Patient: sex M, age 57
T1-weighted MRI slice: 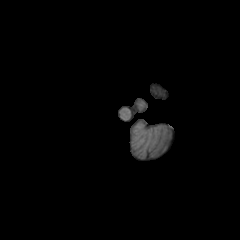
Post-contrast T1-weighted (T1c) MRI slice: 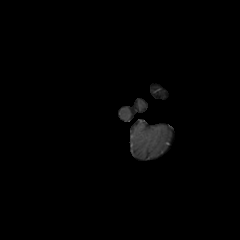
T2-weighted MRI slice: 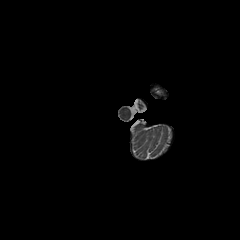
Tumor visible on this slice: no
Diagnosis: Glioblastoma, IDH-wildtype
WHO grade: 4